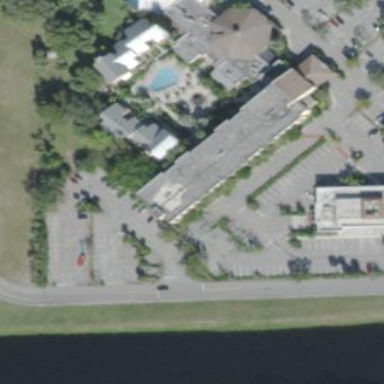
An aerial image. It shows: Hotel building.